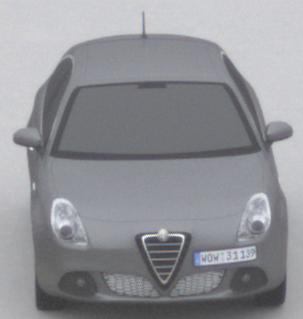
Make: Alfa Romeo
Model: Giulietta 1.4 TB 16V
Detailed model: Giulietta (940)
Model produced from: 2010/05
Model produced until: 2013/03
Doors: 5
Color: gray
Road condition: dry road
Daytime: midday
Contrast: low contrast